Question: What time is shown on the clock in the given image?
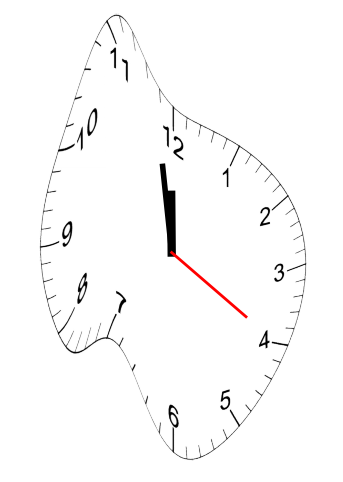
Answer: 11:58:20